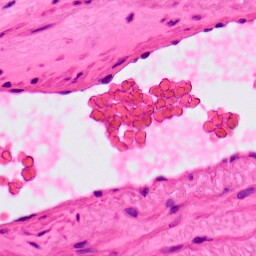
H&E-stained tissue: Lung